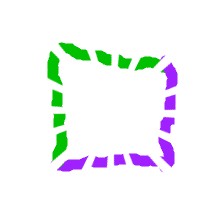
Shape: square